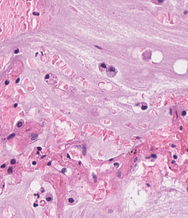
Tumor epithelial tissue: no
Tumor-associated stroma tissue: no
Normal tissue: yes